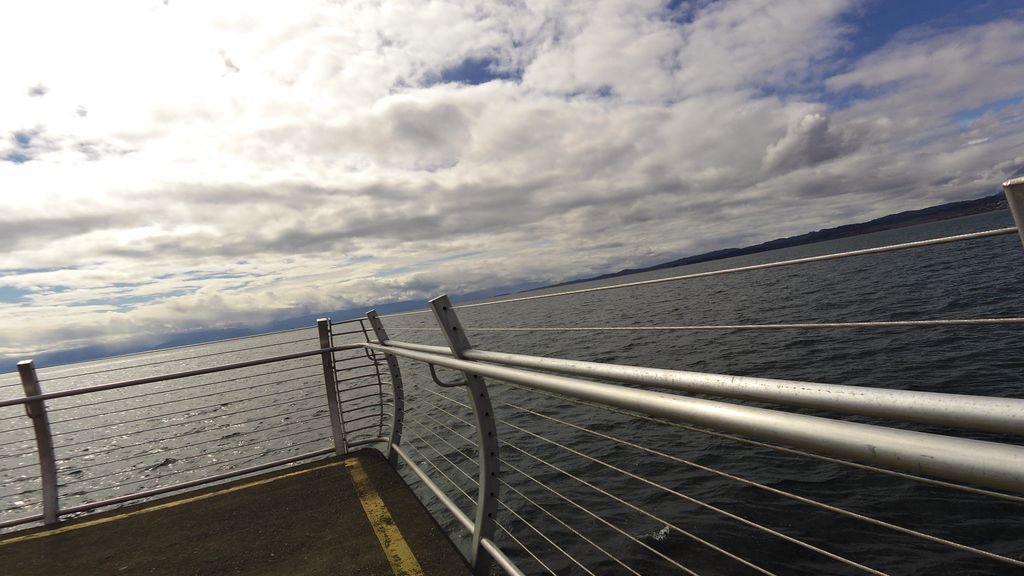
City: victoria